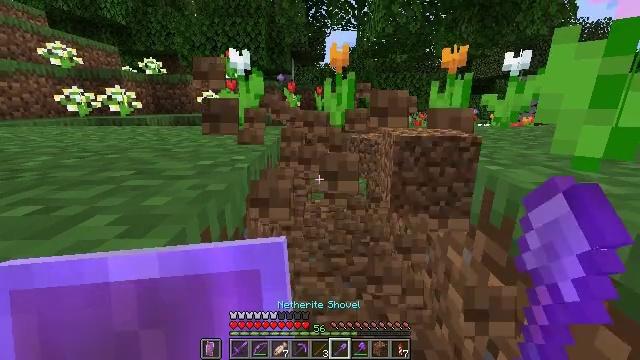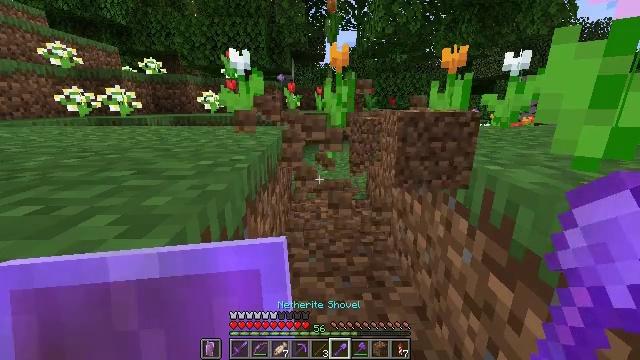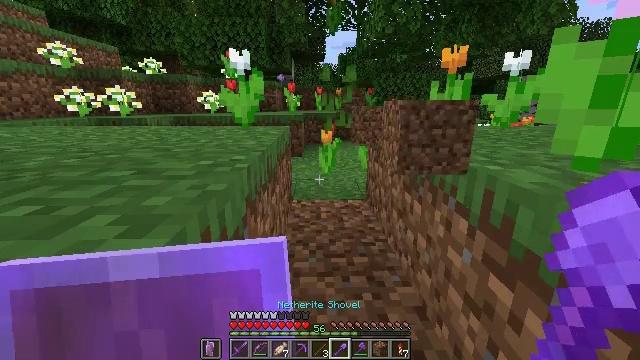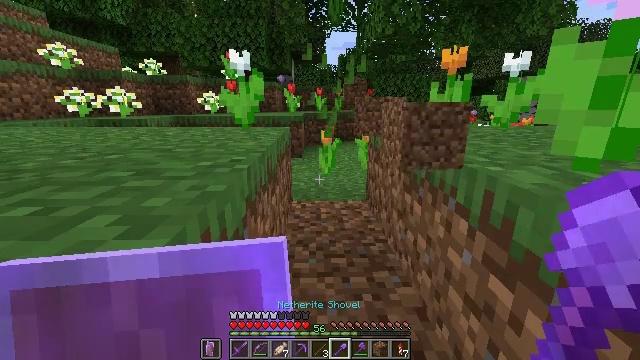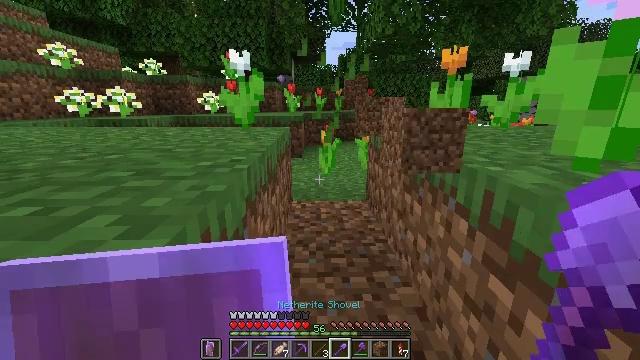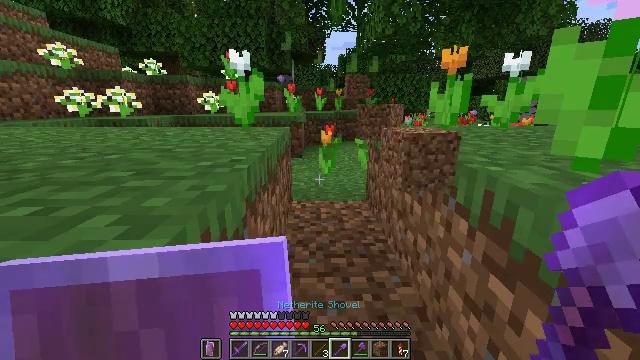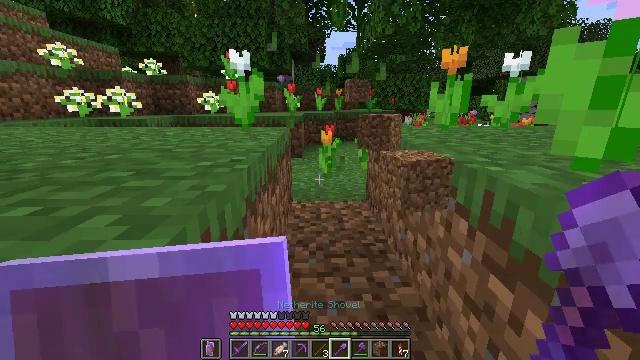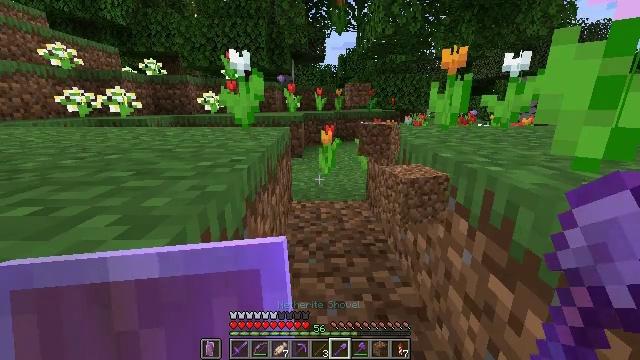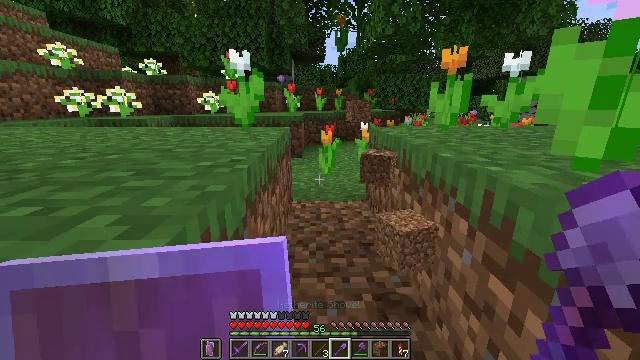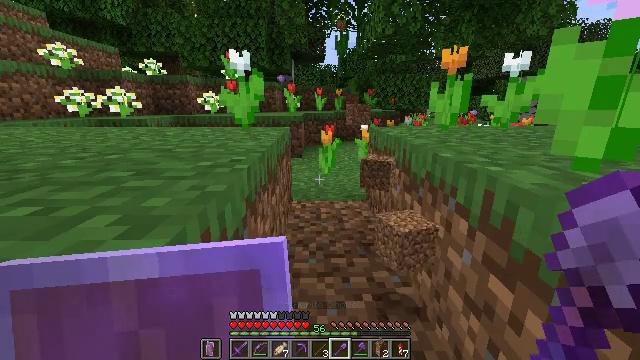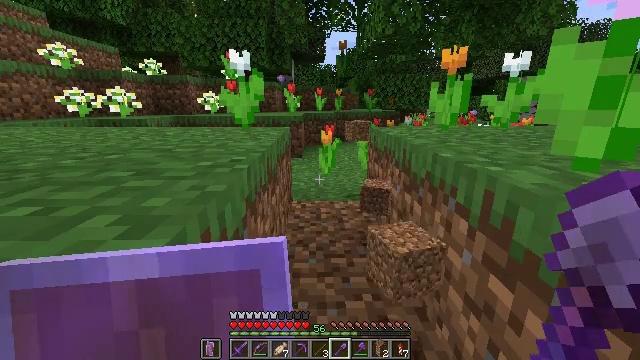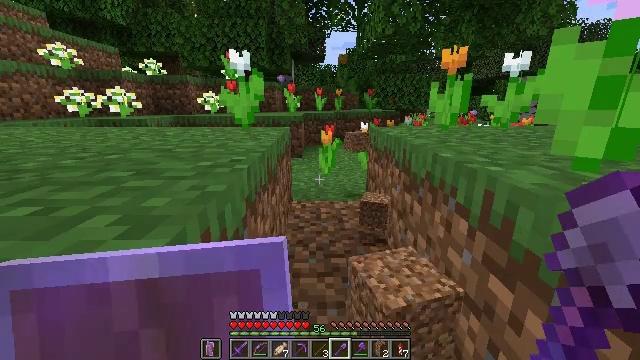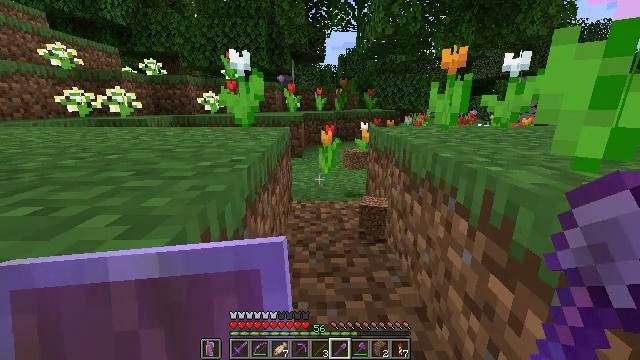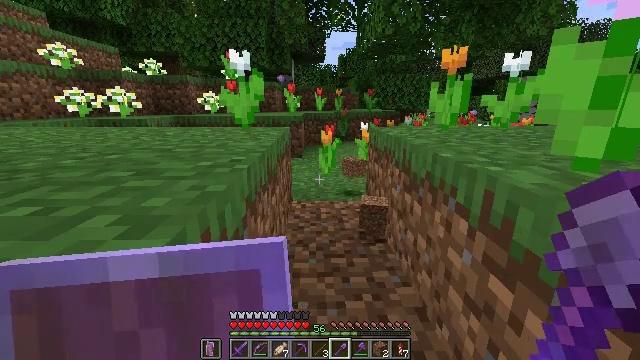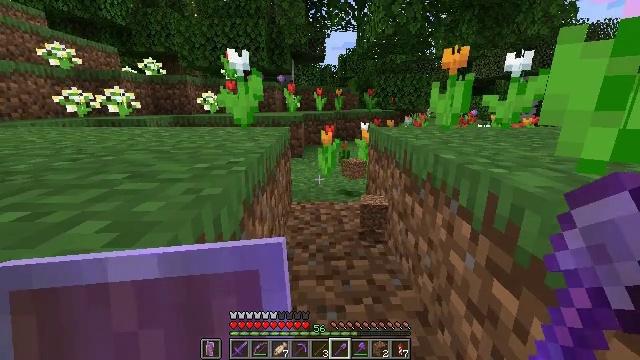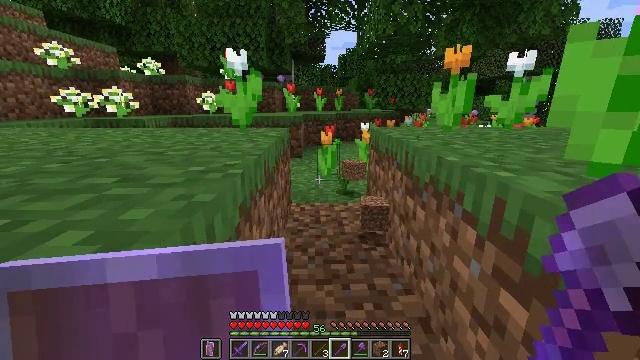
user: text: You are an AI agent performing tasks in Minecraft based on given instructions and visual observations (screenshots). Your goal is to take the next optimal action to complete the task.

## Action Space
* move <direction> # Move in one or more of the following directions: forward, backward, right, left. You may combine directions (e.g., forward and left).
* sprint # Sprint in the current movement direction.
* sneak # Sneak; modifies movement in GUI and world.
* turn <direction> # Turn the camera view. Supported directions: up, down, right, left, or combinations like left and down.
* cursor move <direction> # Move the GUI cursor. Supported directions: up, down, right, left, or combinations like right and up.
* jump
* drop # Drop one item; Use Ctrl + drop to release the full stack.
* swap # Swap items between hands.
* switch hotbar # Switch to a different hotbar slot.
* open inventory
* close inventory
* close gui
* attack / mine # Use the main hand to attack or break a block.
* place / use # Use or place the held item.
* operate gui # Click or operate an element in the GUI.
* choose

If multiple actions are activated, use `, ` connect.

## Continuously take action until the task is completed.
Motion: motion action
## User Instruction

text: Collect an orange tulip from the ground.
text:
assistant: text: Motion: sneak
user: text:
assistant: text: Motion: sneak
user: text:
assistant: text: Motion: sneak
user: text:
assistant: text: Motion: sneak
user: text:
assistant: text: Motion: sneak
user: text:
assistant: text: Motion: sneak
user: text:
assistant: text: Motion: sneak
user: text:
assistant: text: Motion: sneak
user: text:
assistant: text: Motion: sneak
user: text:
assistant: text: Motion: sneak
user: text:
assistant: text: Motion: sneak
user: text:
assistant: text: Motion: sneak
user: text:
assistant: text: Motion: sneak
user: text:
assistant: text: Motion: move forward, sneak
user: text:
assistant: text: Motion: move forward, sneak
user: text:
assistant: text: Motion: move forward, sneak
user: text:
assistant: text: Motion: move forward, sneak
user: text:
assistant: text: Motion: move forward, sneak
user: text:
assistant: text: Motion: move forward, sneak
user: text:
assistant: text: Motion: move forward, sneak
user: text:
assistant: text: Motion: move forward, sneak
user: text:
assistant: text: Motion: move forward, sneak
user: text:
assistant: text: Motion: move forward, sneak
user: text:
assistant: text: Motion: move forward, sneak
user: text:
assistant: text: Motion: move forward, sneak
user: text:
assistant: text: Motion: move forward, sneak
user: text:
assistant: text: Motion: move forward, sneak
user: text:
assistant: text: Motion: move forward, sneak
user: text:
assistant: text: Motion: move forward, sneak
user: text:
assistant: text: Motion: move forward, sneak, turn right